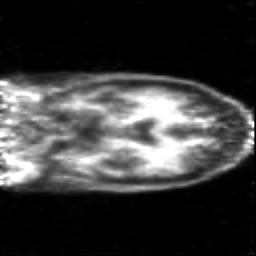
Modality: PET
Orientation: coronal
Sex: female
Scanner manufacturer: siemens